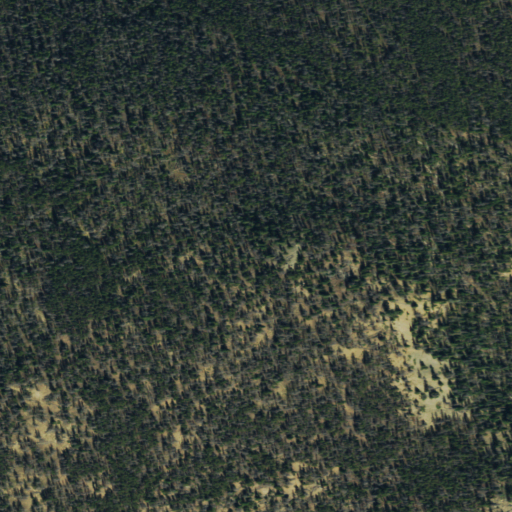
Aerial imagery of mountain in Colorado named Swan Mountain containing only evergreen forest